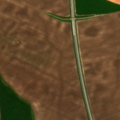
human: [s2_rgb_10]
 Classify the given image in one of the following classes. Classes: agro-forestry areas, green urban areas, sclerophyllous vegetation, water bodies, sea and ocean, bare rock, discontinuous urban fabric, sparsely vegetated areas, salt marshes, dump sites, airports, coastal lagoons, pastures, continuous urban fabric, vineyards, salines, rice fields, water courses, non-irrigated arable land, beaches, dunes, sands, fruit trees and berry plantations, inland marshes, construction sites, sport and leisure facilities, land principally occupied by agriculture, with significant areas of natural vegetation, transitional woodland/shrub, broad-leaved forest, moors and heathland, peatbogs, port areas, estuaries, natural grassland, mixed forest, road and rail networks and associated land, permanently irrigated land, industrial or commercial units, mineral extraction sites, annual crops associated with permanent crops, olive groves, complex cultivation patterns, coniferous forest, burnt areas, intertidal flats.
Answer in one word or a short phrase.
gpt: non-irrigated arable land